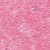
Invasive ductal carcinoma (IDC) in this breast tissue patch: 0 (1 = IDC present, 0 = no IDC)